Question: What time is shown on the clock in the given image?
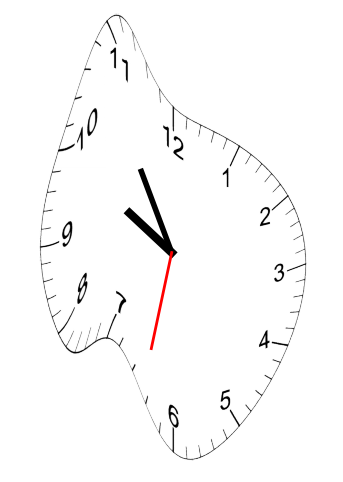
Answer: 09:54:32